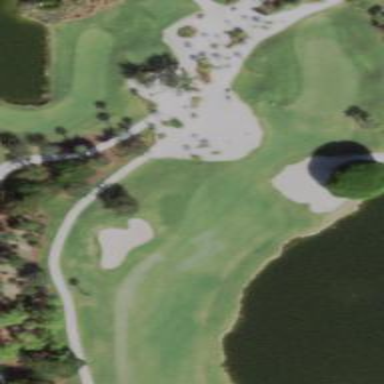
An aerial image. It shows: Sandy area is golf bunker.